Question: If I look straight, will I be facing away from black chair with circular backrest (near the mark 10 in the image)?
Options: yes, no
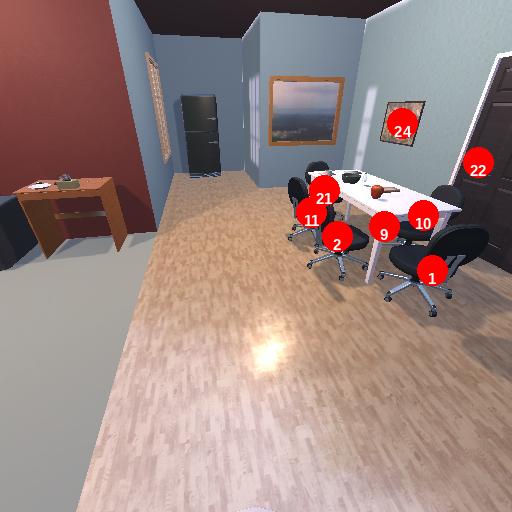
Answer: yes